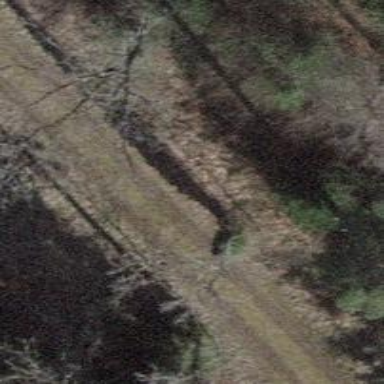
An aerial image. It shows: Gravel track with grade4 track type.